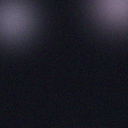
Screen state: off